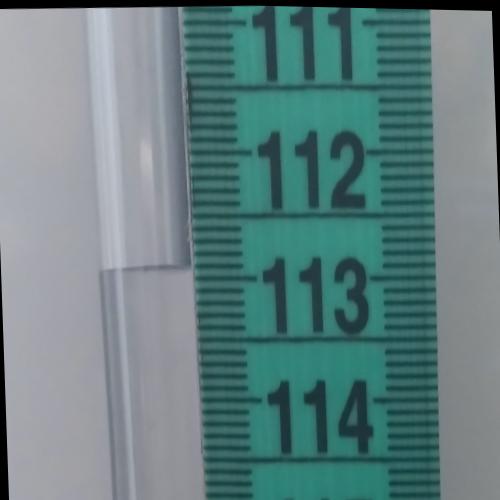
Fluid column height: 112.9 cm